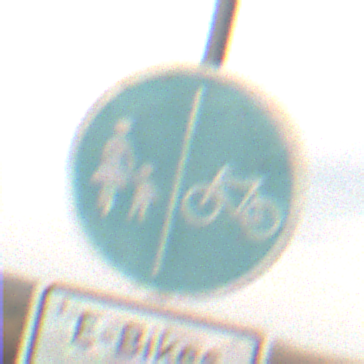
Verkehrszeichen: GetrennterRadUndGehwegRadwegRechts
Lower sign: BesondereFahrzeugeUndTransportgueter13
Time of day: MorningAfternoon
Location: Outdoor (Nature)
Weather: Overcast
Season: NotSpecified
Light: Natural